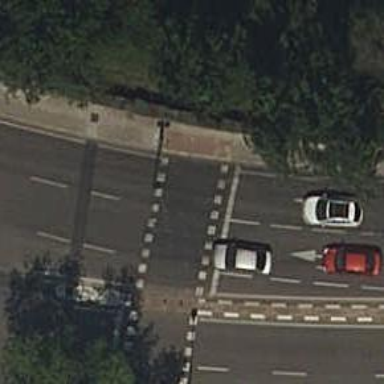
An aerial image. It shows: Road with traffic signals.